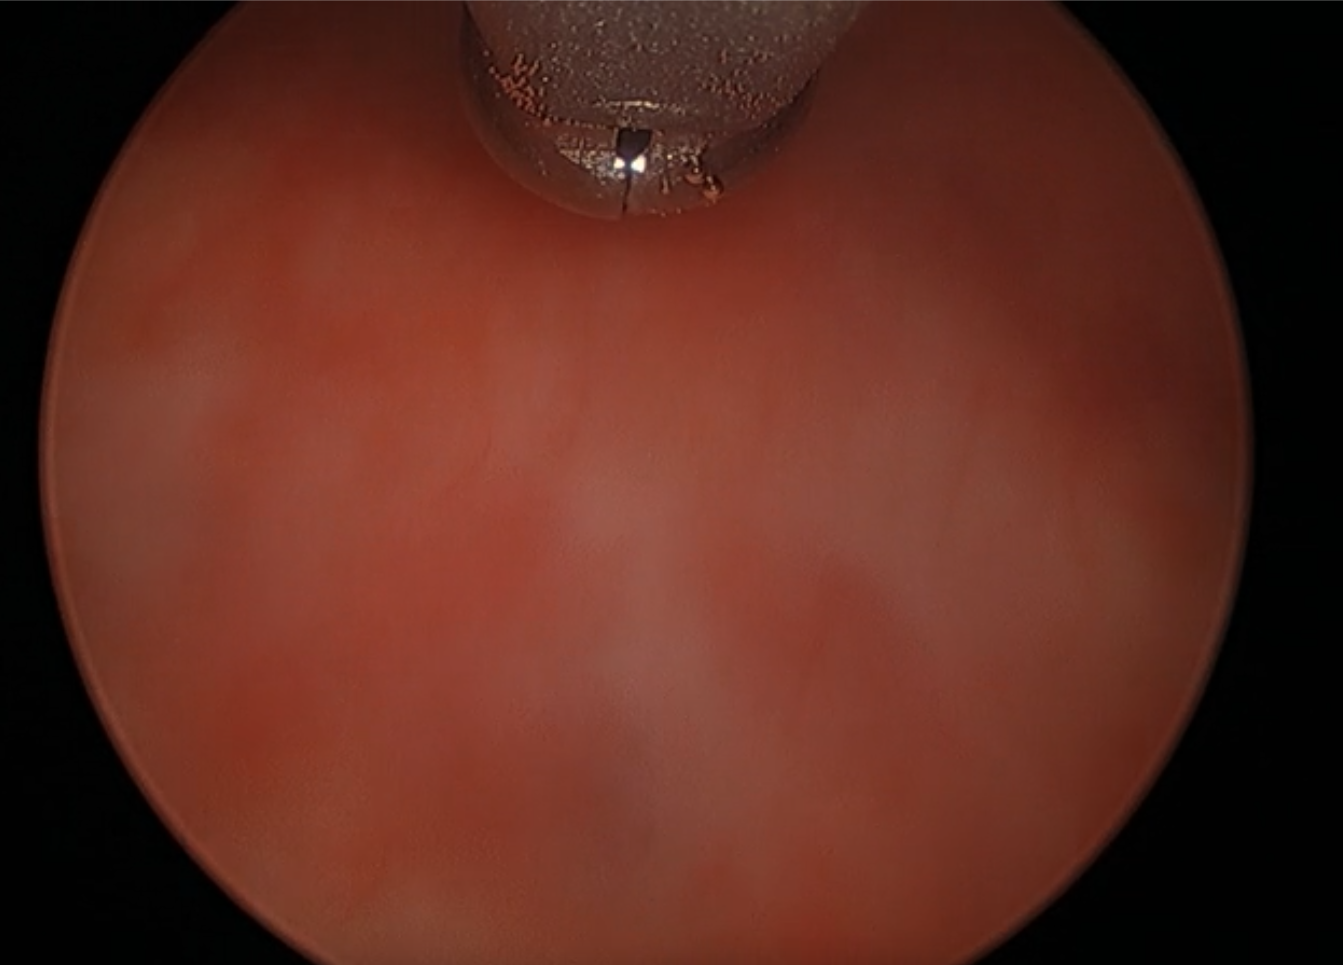
Modality: WLC
Class: Foreign bodies
Subclass: BiopsyForcep
Lesion: L0
Bladder cancer association: No